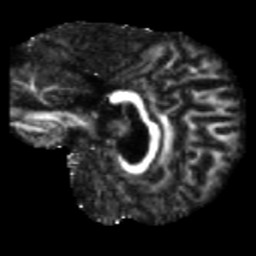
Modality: FA
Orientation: sagittal
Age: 47
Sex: male
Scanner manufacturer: siemens
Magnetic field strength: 3 T
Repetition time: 5.47 s
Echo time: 0.0854 s